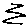
Label: zigzag